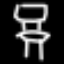
Label: chair